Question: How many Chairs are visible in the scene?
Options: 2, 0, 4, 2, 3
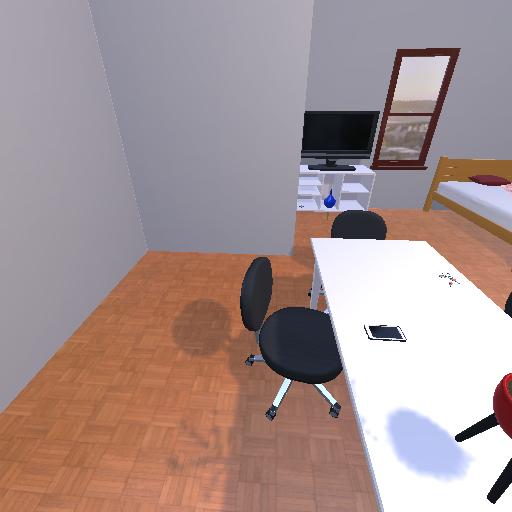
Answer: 2